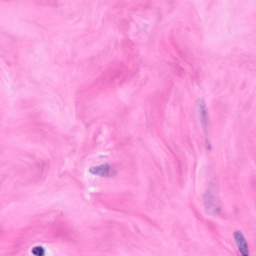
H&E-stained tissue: Breast